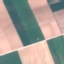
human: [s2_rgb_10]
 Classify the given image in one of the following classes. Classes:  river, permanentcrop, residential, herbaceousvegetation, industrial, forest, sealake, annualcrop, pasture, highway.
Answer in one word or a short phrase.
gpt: AnnualCrop